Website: slack
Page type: stored-credit-cards
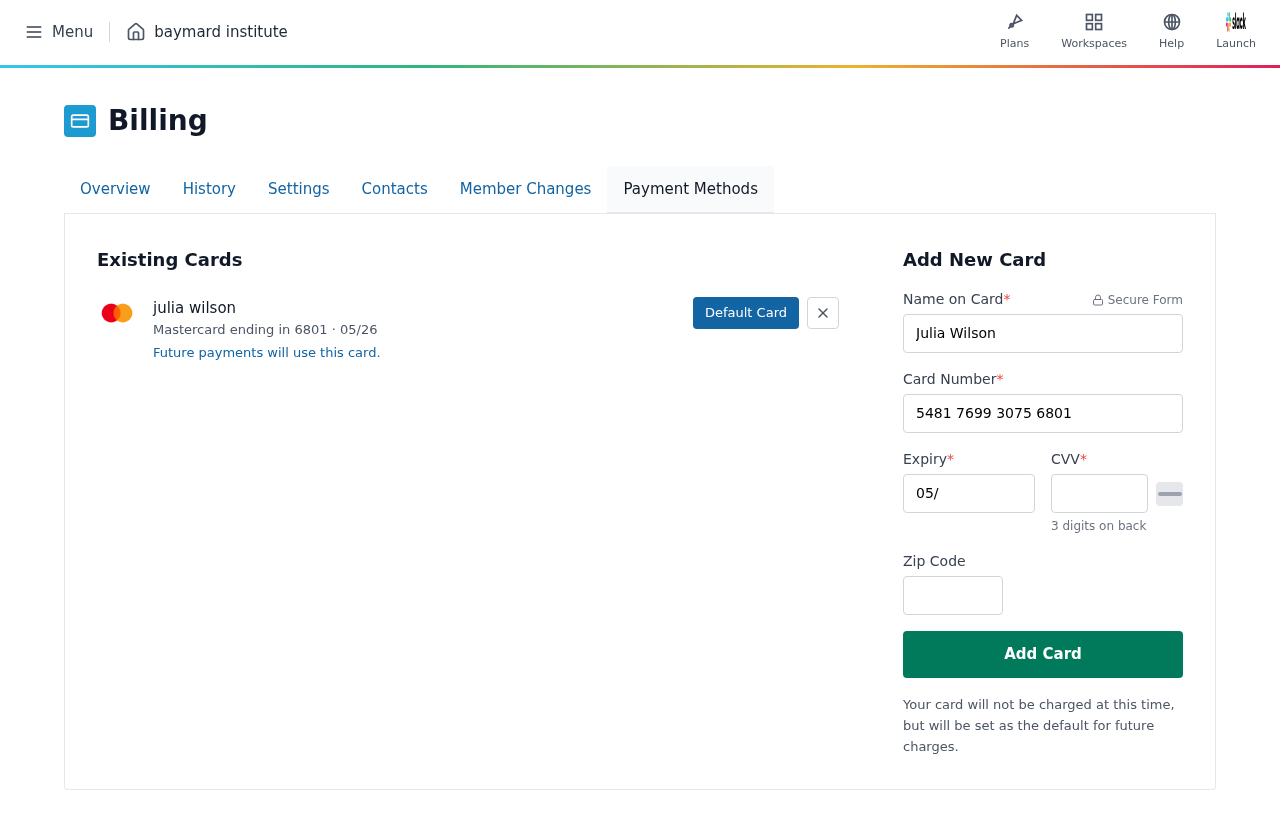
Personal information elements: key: PII_CARD_CVV
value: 008
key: PII_CARD_EXPIRY
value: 05/26
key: PII_CARD_EXPIRY_MONTH
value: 05
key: PII_CARD_EXPIRY_YEAR
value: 26
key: PII_CARD_LAST4
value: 6801
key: PII_CARD_NUMBER
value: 5481 7699 3075 6801
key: PII_CARD_TYPE
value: Mastercard
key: PII_FULLNAME
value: julia wilson
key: PII_FULLNAME
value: Julia Wilson
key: PII_POSTCODE
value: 26041